Question: I am programming a PIC18F94K20 to work in conjunction with a MCP7941X I2C RTCC ship and a 24AA128 I2C CMOS Serial EEPROM device. Currently I have code which successfully intialises the seconds/days/etc values of the RTCC and starts the timer, toggling a LED upon the turnover of every second.
I am attempting to augment the code to read back the correct data for these values, however I am running into trouble when I try to account for the various 'extra' bits in the values. The memory map may help elucidate my problem somewhat:

Taking, for example, the hours column, or the 02h address. Bit 6 is set as 1 to toggle 12 hour time, adding <PHONE> to the hours bit. I can read back the entire contents of the byte at this address, but I want to employ an if statement to detect whether 12 or 24 hour time is in place, and adjust accordingly. I'm not worried about the 10-hour bits, as I can calculate that easily enough with a BCD conversion loop (I think).
I earlier used the bitwise OR operator in C to augment the original hours data to 24. I initialised the hours in this particular case to 0x11, and set the 12 hour control bit which is 0x64. When setting the time:
'''
WriteI2C(0x11|0x64);
'''
which as you can see uses the bitwise OR.
When reading back the hours, how can I incorporate operators into my code to separate the superfluous bits from the actual time bits? I tried doing something like this:
'''
current_seconds = ReadI2C();
current_seconds = ST & current_seconds;
'''
but that completely ruins everything. It compiles, but the device gets 'stuck' on this sequence.
I'm a bit of a C novice and this is my first foray into electronics so I really appreciate any help. Thanks.
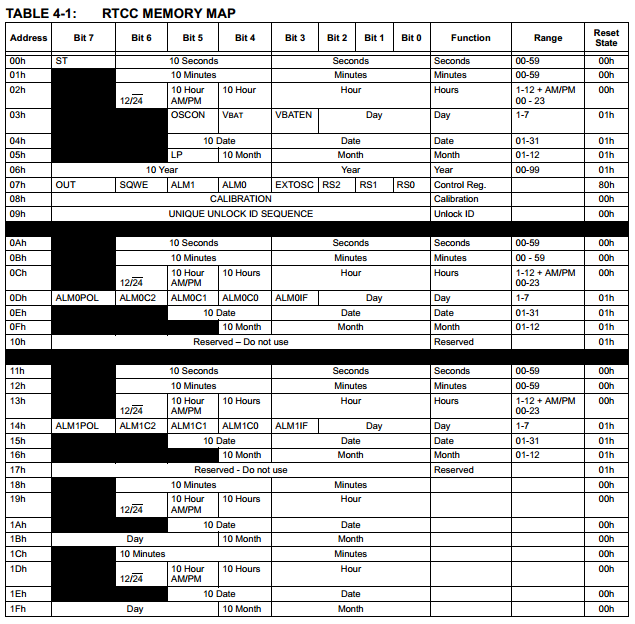
Answer: To remove (zero) a bit, you can AND the value with a mask having all other bits set, i.e., the complement of the bits that you wish to zero, e.g.:
'''
value_without_bit_6 = value & ~(1<<6);
'''
To isolate a bit within an integer, you can AND the value with a mask having only those bits set. For checking flags this is all you need to do, e.g.,
'''
if (value & (1<<6)) {
// bit 6 is set
} else {
// bit 6 is not set
}
'''
To read the value of a small integer offset within a larger one, first isolate the bits, and then shift them right by the index of the lowest bit (to get the least significant bit into correct position), e.g.:
'''
value_in_bits_4_and_5 = (value & ((1<<4)|(1<<5))) >> 4;
'''
For more readable code, you should use constants or '#define'd macros to represent the various bit masks you need, e.g.:
'''
#define BIT_VBAT_EN (1<<3)
if (value & BIT_VBAT_EN) {
// VBAT is enabled
}
'''
Another way to do this is to use bitfields to define the organisation of bits, e.g.:
'''
typedef union {
struct {
unsigned ones:4;
unsigned tens:3;
unsigned st:1;
} seconds;
uint8_t byte;
} seconds_register_t;
seconds_register_t sr;
sr.byte = READ_ADDRESS(0x00);
unsigned int seconds = sr.seconds.ones + sr.seconds.tens * 10;
'''
A potential problem with bitfields is that the code generated by the compiler may be unpredictably large or inefficient, which is sometimes a concern with microcontrollers, but obviously it's nicer to read and write. (Another problem often cited is that the organisation of bit fields, e.g., endianness, is largely unspecified by the C standard and thus not guaranteed portable across compilers and platforms. However, it is my opinion that low-level development for microcontrollers tends to be inherently non-portable, so if you find the right bit layout I wouldn't consider using bitfields "wrong", especially for hobbyist projects.)
Yet you can accomplish similarly readable syntax with macros; it's just the macro itself that is less readable:
'''
#define GET_SECONDS(r) ( ((r) & 0x0F) + (((r) & 0x70) >> 4) * 10 )
uint8_t sr = READ_ADDRESS(0x00);
unsigned int seconds = GET_SECONDS(sr);
'''